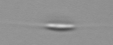
Label: Cylindrotheca_morphotype1